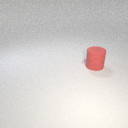
large red rubber cylinder